Aerial crown-view tile of a tropical tree (Barro Colorado Island, Panama), acquired 20250414:
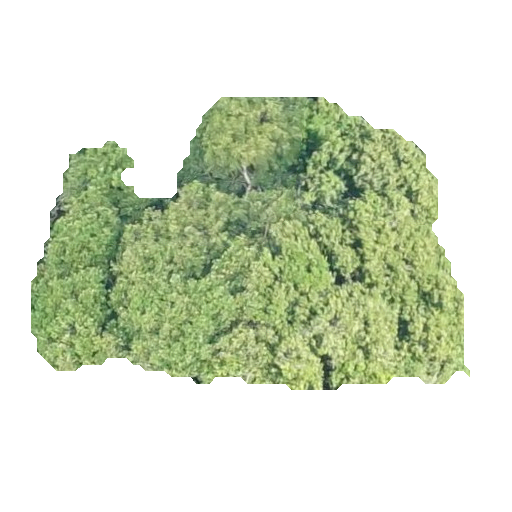
Species: Prioria copaifera
GBIF accepted scientific name: Prioria copaifera
Crown area: 143.193 m²